Question: Count the number of objects in the diagram.
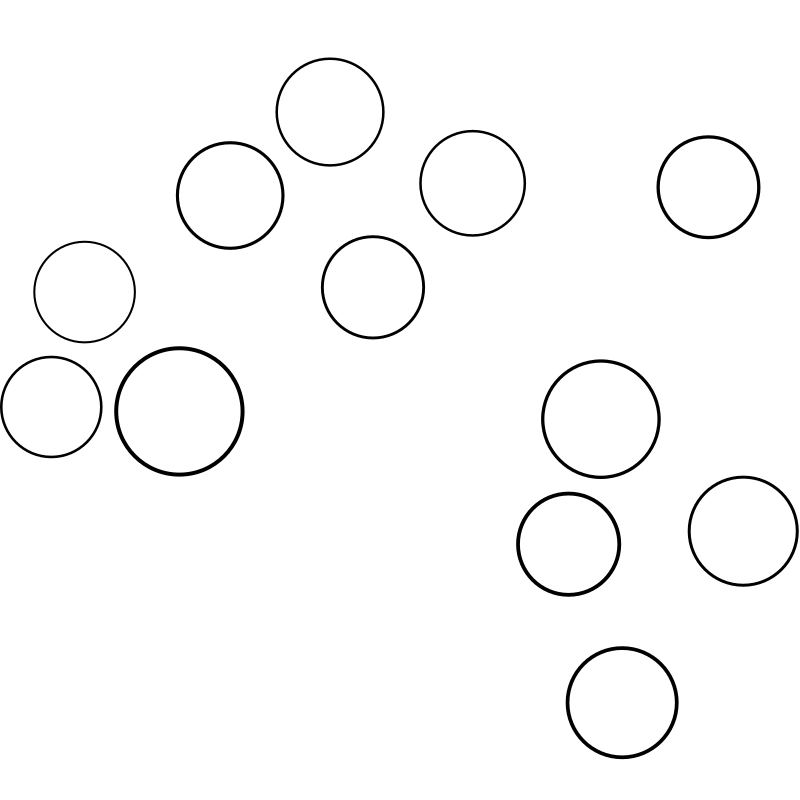
Answer: 12